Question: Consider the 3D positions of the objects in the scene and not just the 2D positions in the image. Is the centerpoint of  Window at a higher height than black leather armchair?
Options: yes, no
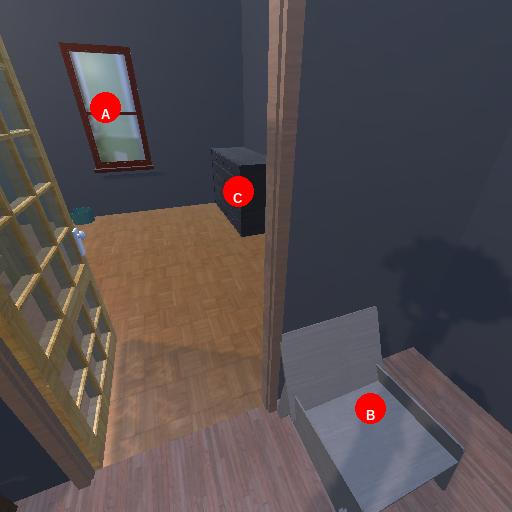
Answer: yes